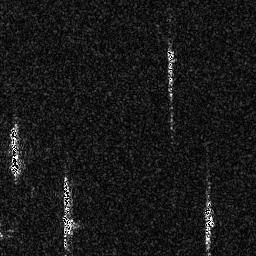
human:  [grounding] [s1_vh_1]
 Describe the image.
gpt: In the satellite image, there is  <ref>1 medium ship </ref> <box>[[3, 46, 8, 68, 0]]</box> located at left,  <ref>1 medium ship </ref> <box>[[23, 67, 30, 91, 0]]</box> located at bottom left,  <ref>1 small ship </ref> <box>[[79, 80, 83, 95, 0]]</box> located at bottom right,  <ref>1 medium ship </ref> <box>[[64, 18, 68, 37, 0]]</box> located at top.